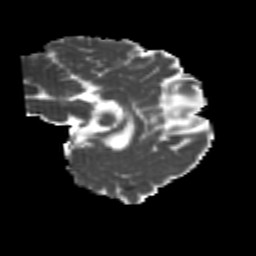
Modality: MD
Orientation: sagittal
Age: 22
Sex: female
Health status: healthy
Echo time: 0.074 s